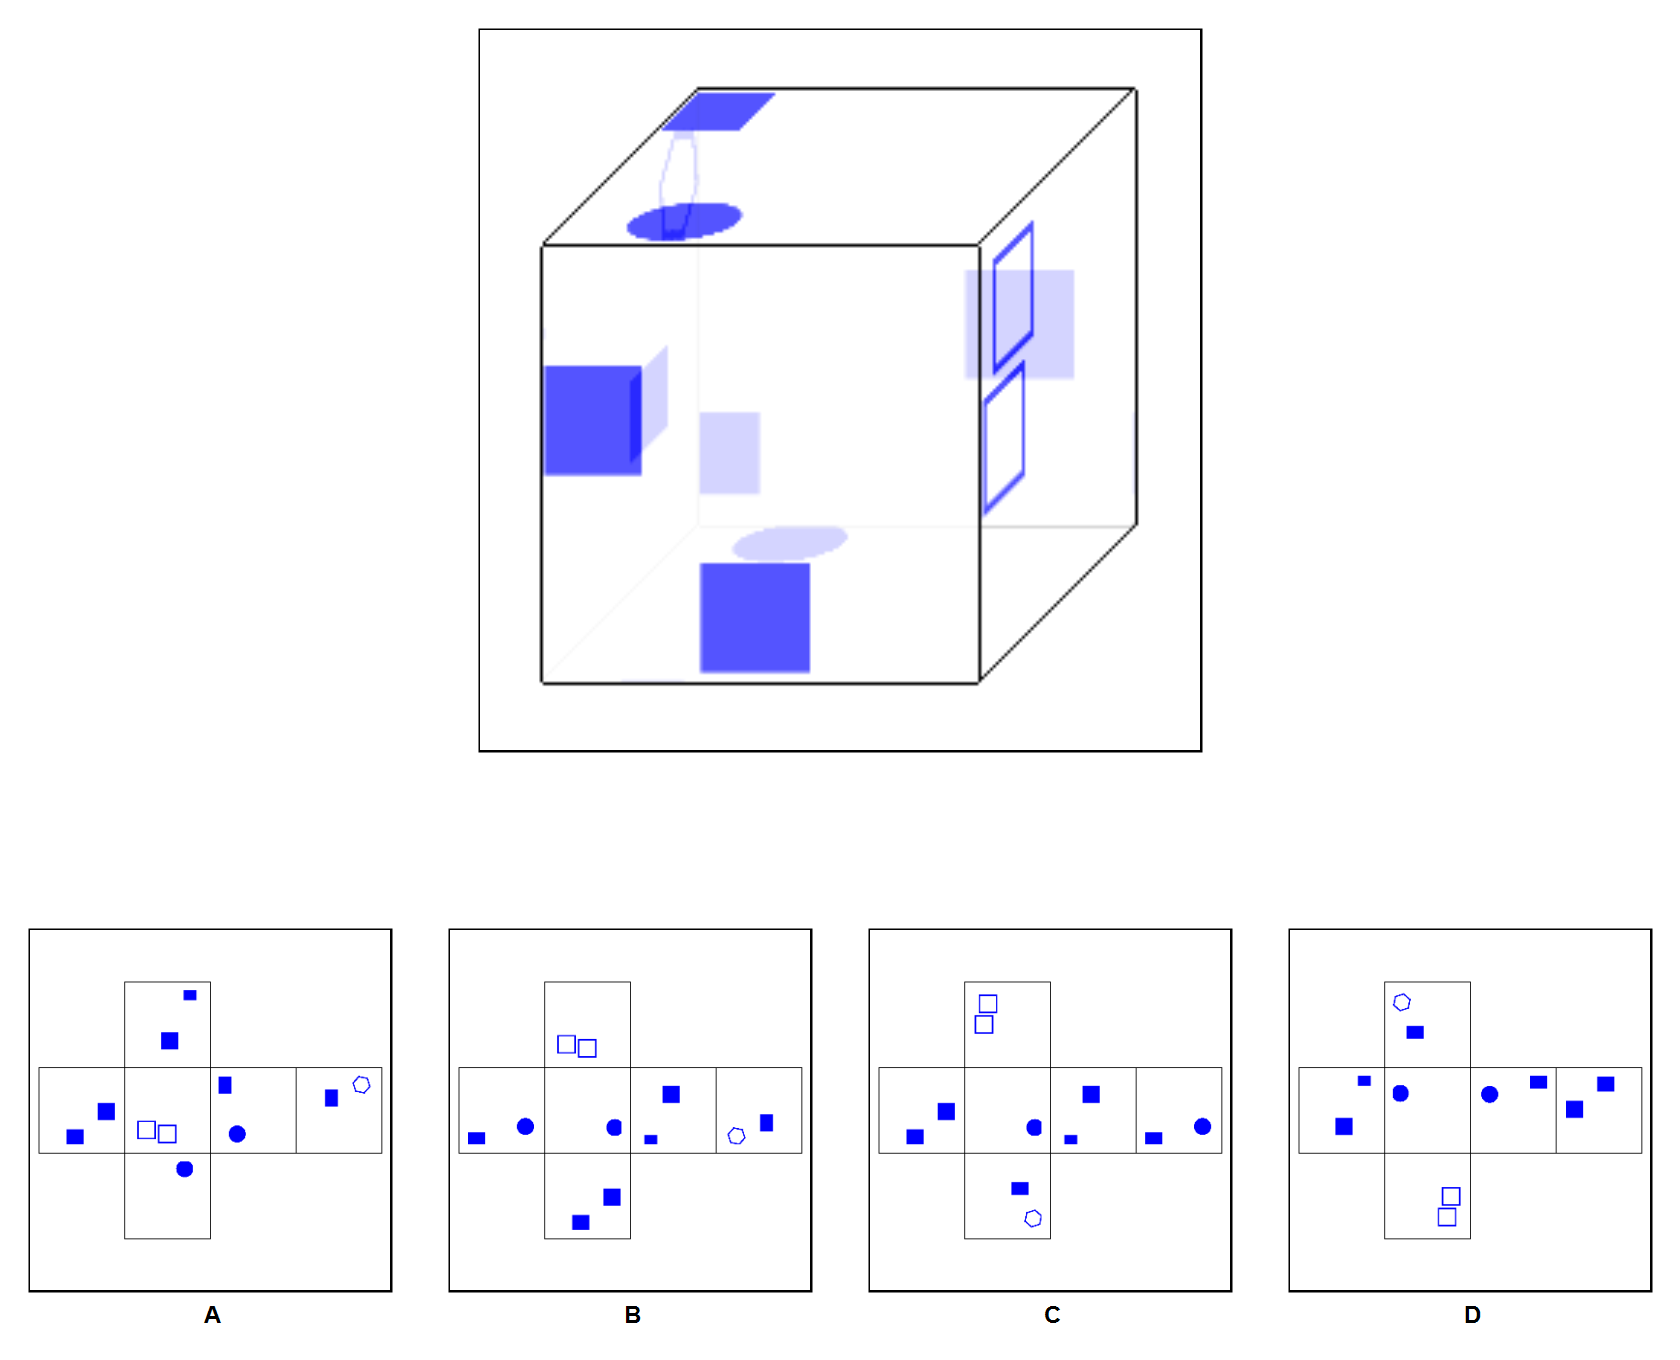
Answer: C